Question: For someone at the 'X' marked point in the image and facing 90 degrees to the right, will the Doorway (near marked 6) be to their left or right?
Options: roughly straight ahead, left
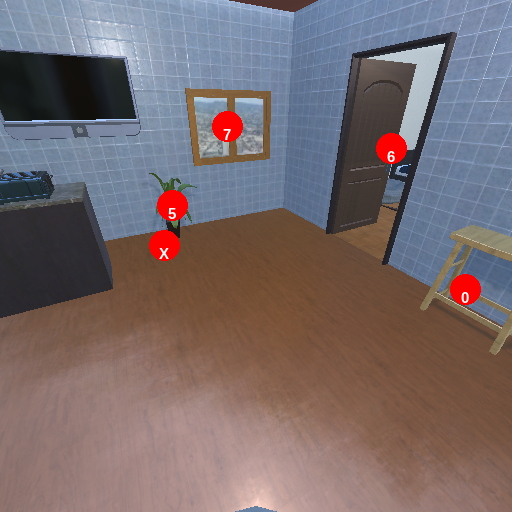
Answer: roughly straight ahead